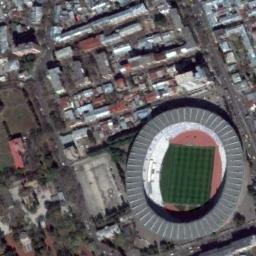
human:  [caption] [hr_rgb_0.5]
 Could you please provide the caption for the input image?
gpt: Oval stadium surrounded by residential areas .

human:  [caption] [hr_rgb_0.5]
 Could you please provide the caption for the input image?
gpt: Many buildings are next to the stadium .

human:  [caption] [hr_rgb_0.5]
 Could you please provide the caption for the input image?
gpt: The stadium is next to some buildings and trees .

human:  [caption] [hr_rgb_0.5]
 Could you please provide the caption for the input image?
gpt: The stadium has a blue roof on three sides and a red roof on the other side .

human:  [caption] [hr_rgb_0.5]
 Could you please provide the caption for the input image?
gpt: There are many buildings near the stadium with a black roof .